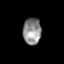
Tissue: skin
Cell type: Epithelial cells
Senescence score: 0.274
Nuclear area (px): 479
Mean DAPI intensity: 140.798